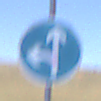
Verkehrszeichen: VorgeschriebeneFahrtrichtungGeradeausOderLinks
Umgebung: Outdoor, Nature
Tageszeit: MorningAfternoon
Wetter: Clear
Licht: Natural
Jahreszeit: NotSpecified
Kontrast: HighContrast